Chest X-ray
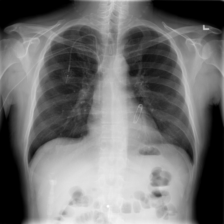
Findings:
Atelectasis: negative
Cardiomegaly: negative
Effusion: negative
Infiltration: negative
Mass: negative
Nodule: negative
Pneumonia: negative
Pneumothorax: negative
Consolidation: negative
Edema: negative
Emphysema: negative
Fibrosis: negative
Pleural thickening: negative
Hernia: negative